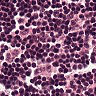
Metastatic tissue present: no